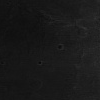
Atmospheric dust classification: not_dusty